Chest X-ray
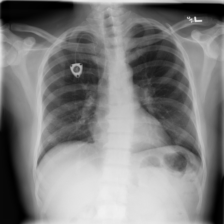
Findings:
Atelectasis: negative
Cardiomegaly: negative
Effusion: negative
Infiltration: negative
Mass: negative
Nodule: negative
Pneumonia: negative
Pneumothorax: negative
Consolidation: negative
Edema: negative
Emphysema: negative
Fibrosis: negative
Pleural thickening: negative
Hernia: negative